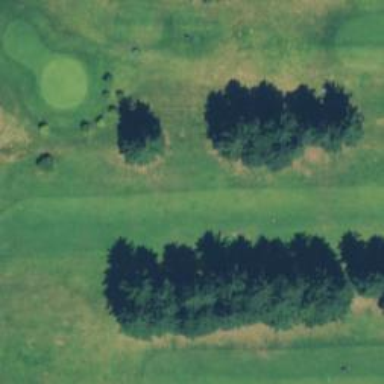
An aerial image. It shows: View of golf hole.